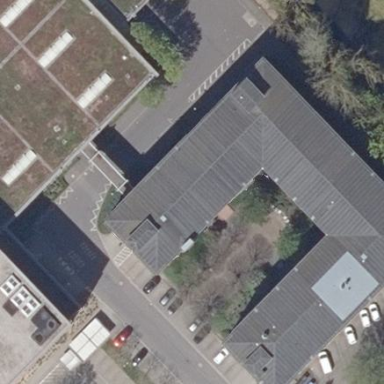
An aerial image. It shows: Flat-roofed commercial building.